Question: I don't understand why there is no 'optional tuple', and I mean by that, something like this ; 'optional<int,string,char>' that would combine an 'optional int', 'optional string' and 'optional char'.
You can think of it like an optimized 'std::tuple<boost::optional<T>...>'
where the 'booleans' used by the 'optionals' would be all together at the end of the 'structure' in order to pack it, or even better, be stored in a bitset.
That may reduce the memory of the structure A LOT, and also is more elegant :
'std::tuple<boost::optional<int>,boost::optional<string>,boost::optional<char>>'
'optional<int,string,char>'
I can think of a way of doing this, using the implementaion of 'boost::optional' and 'variadic templates', but before starting this, I would like to know if this is a good idea, what would be a better way of implementing this, what are the difficulties I would be facing ?
Basically why I don't like 'std::tuple<boost::optional<T>...>;'
Since an 'optional<T>' is a union of 'T' and a 'bool' :

The new structure can save a lot of memory !!
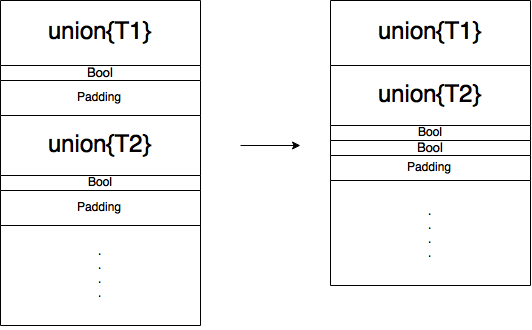
Answer: You may implement yourself, something similar to:
'''
/**
* Similar to 'optional', but take the bool as argument.
*/
template <typename T>
class out_optional
{
public:
out_optional() {}
out_optional(const out_optional&) = delete;
out_optional& operator =(const out_optional&) = delete;
void destruct(bool b) { if (b) { reset(b); } }
void reset(bool& b) { if (b) { reinterpret_cast<T*>(data)->~T(); b = false; } }
void reset(bool& b, const T& value) { reset(b); new (data) T{value}; b = true; }
void reset(bool& b, T&& value) { reset(b); new (data) T{value}; b = true; }
const T* get_ptr(bool b) const { return b ? reinterpret_cast<T*>(data) : nullptr; }
T* get_ptr(bool b) { return b ? reinterpret_cast<T*>(data) : nullptr; }
const T& get(bool b) const { assert(b); return *get_ptr(b); }
T& get(bool b) { assert(b); return *get_ptr(b); }
// Other stuff as swap, pseudo assignment/move, more constructors
private:
alignas(T) char data[sizeof(T)];
};
/**
* 'Tuple' of optional, packaged with bool at the end.
*/
template <typename ... Ts>
struct multi_optional
{
template <std::size_t I>
using type = typename std::tuple_element<I, std::tuple<Ts...>>::type;
static_assert(std::is_same<int, type<0>>::value, "");
public:
multi_optional() = default;
~multi_optional()
{
destruct(std::index_sequence_for<Ts...>());
}
multi_optional(const multi_optional&) = delete; // To be implemented.
multi_optional& operator =(const multi_optional&) = delete; // To be implemented.
template <std::size_t I>
const auto* get_ptr() const { return std::get<I>(data).get_ptr(flags[I]); }
template <std::size_t I>
auto* get_ptr() { return std::get<I>(data).get_ptr(flags[I]); }
template <std::size_t I>
const auto& get() const { return std::get<I>(data).get(flags[I]); }
template <std::size_t I>
auto& get() { return std::get<I>(data).get(flags[I]); }
template <std::size_t I>
void reset() { return std::get<I>(data).reset(flags[I]); }
template <std::size_t I>
void reset(const type<I>& value) { return std::get<I>(data).reset(flags[I], value); }
// Other stuff as copy/move assignment/constructor, ...
private:
template <std::size_t ... Is>
void destruct(std::index_sequence<Is...>)
{
int dummy[] = { 0, (std::get<Is>(data).destruct(flags[Is]), 0)... };
static_cast<void>(dummy);
}
private:
std::tuple<out_optional<Ts>...> data;
std::array<bool, sizeof...(Ts)> flags = {{}};
};
'''
<URL>